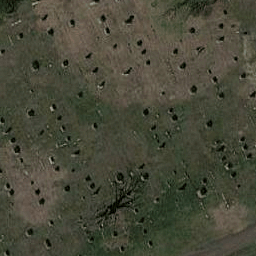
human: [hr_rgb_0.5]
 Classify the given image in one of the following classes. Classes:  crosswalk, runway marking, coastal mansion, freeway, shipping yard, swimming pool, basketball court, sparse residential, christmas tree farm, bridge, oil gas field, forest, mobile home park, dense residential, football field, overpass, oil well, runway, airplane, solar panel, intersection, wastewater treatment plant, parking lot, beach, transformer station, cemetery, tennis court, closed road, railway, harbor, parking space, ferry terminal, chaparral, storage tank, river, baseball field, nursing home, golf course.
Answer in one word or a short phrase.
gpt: cemetery